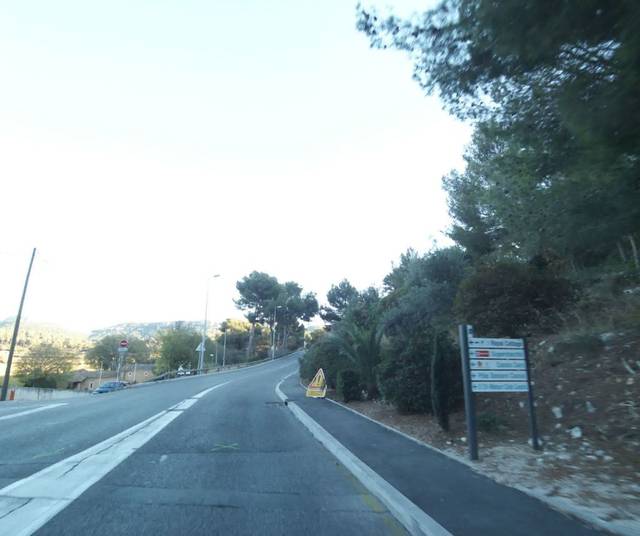
Region: France
Coordinates: 43.228, 5.538